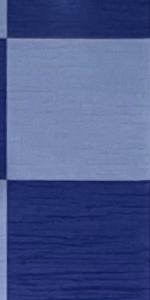
Label: Empty